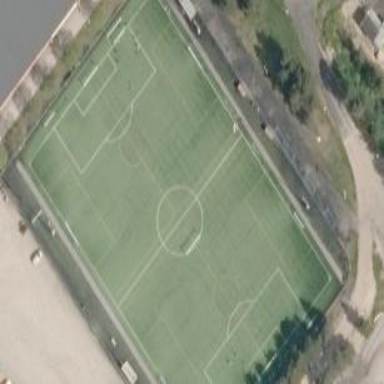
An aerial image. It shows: Artificial turf soccer pitch for leisure activities.